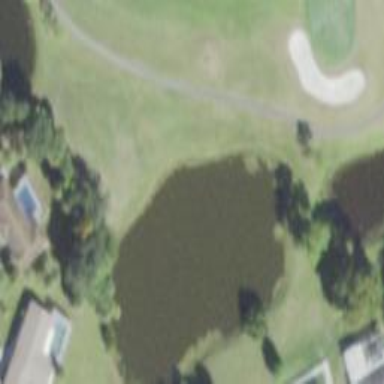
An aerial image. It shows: Water hazard on golf course.